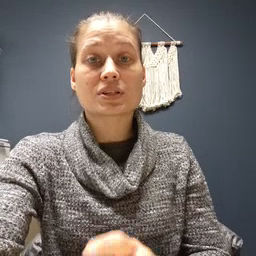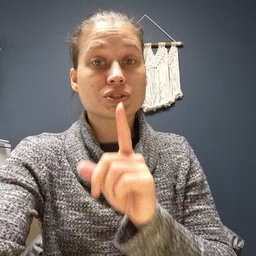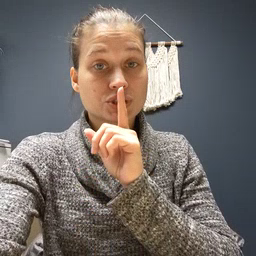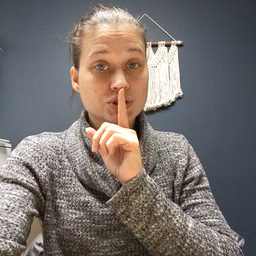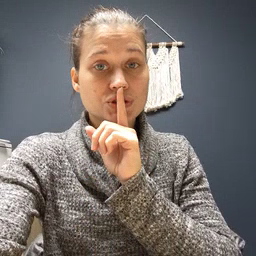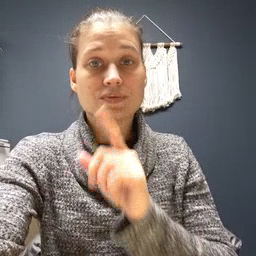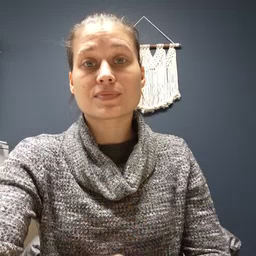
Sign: shhh